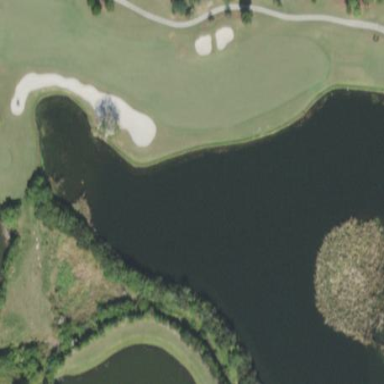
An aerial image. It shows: Water hazard in golf course. The hazard is natural water feature.